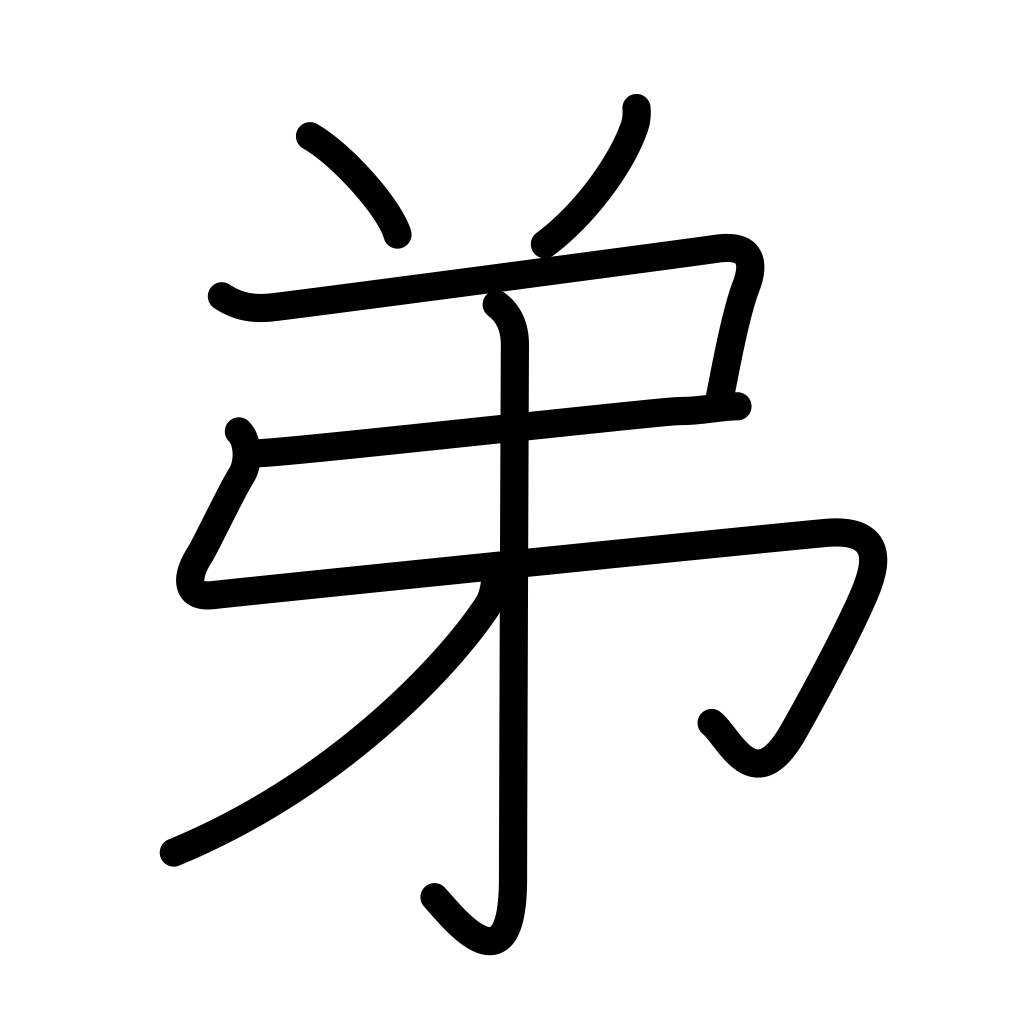
Meaning: younger brother, faithful service to elders